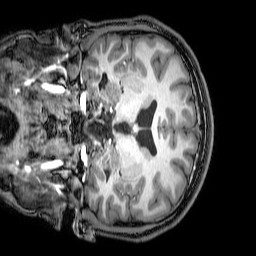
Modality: T1w
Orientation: coronal
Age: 21
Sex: male